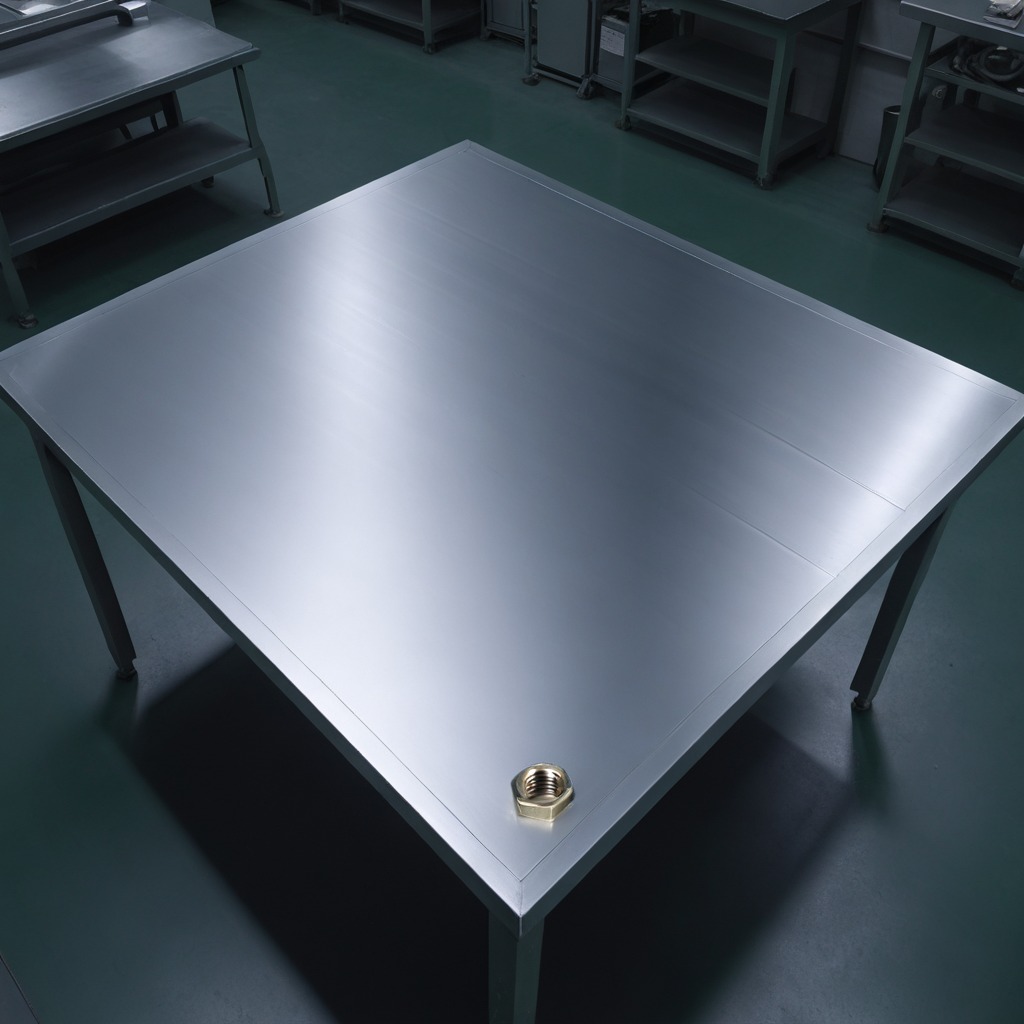
A metal nut is lying on the tabletop.